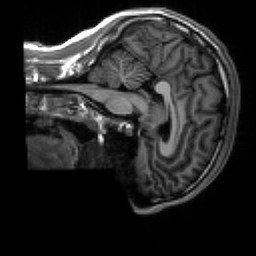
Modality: T1w
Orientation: sagittal
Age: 19
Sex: male
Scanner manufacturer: siemens
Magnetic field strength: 3 T
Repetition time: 2.3 s
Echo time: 0.00266 s